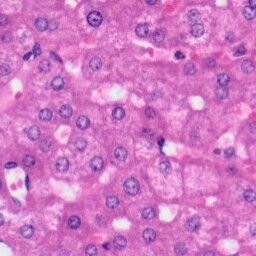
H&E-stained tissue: Liver